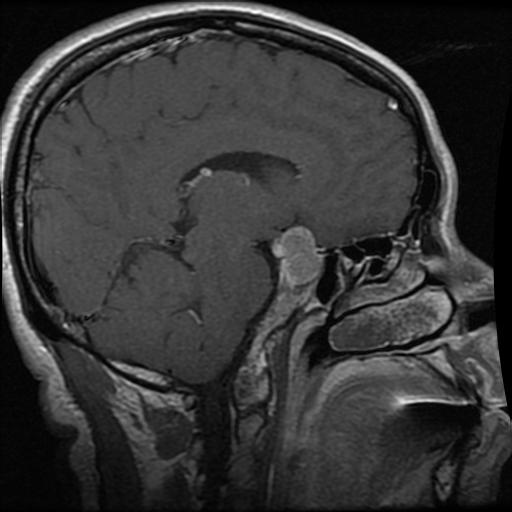
Label: pituitary